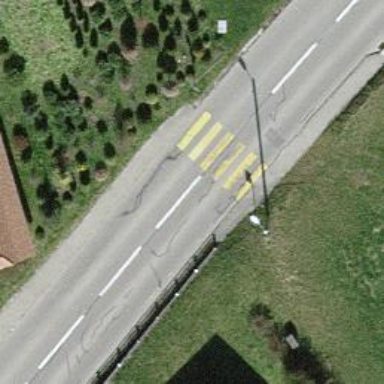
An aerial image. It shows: Zebra crossing on the road.